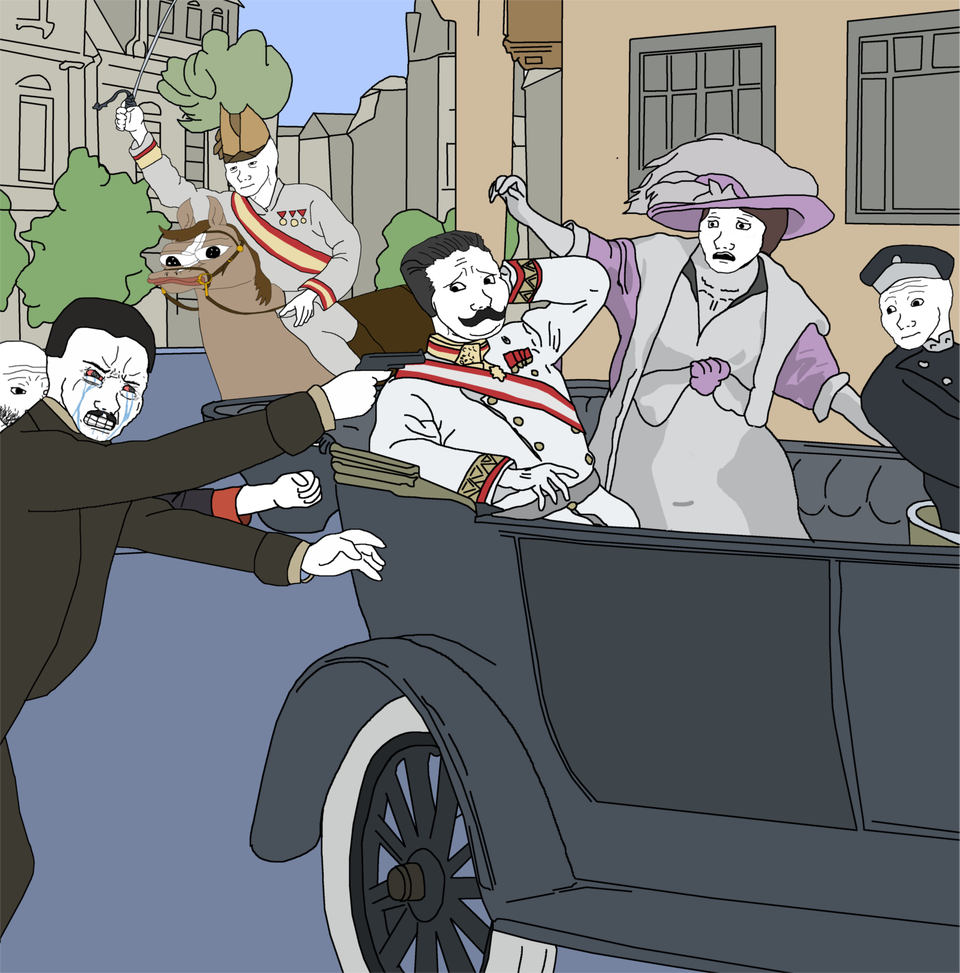
Label: 5_Wojak_with_Background